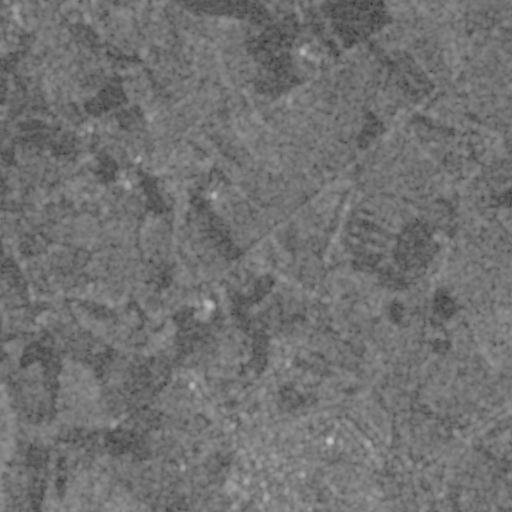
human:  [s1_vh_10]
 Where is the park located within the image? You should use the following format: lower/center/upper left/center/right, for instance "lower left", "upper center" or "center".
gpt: The park is located in the lower center of the image.
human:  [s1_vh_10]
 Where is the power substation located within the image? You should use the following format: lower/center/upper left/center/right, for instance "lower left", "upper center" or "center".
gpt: The power substation is located in the upper right of the image.
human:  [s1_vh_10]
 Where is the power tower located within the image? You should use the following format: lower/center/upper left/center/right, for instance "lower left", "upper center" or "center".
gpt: The power tower is located in the upper right of the image.
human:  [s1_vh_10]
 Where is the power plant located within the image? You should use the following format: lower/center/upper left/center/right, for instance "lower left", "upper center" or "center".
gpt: There is no power plant in the image.

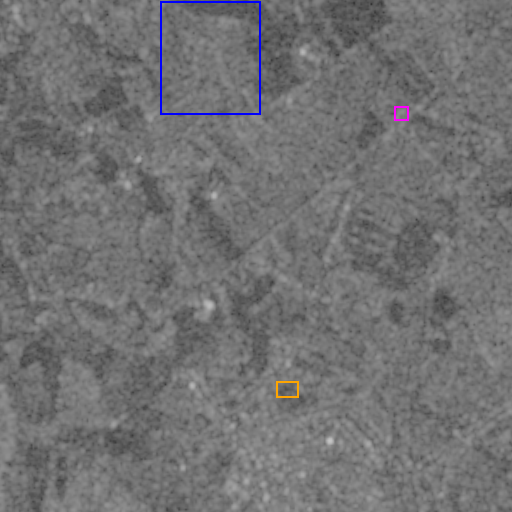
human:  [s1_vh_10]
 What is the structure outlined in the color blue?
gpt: The structure outlined in blue is a crop field.
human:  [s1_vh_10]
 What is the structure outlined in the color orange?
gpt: The structure outlined in orange is a park.
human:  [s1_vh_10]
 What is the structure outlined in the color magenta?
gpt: The structure outlined in magenta is a power substation.
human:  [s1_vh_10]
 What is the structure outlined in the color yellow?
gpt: There is no yellow outline.